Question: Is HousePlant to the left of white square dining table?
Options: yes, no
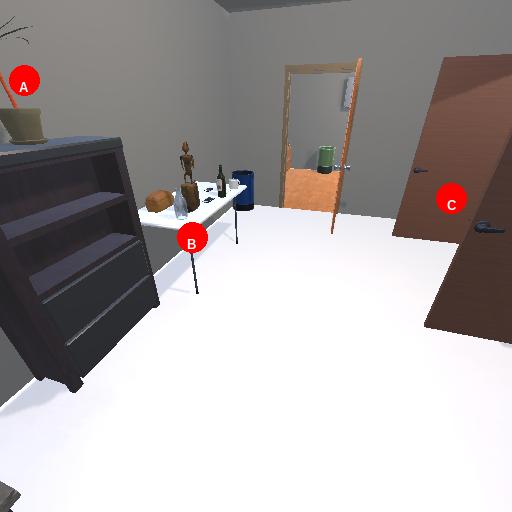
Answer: yes